Aerial crown-view tile of a tropical tree (Barro Colorado Island, Panama), acquired 20250616:
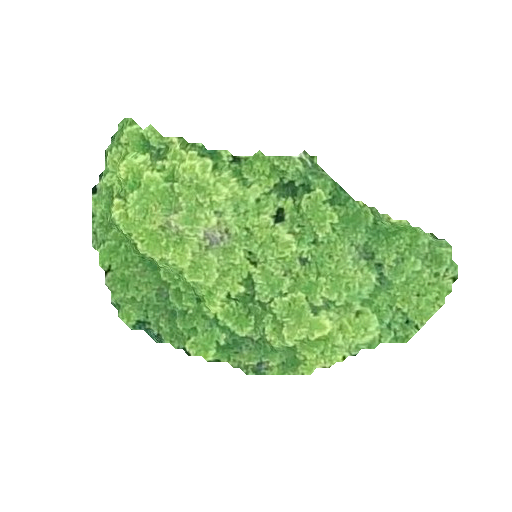
Species: Terminalia amazonia
GBIF accepted scientific name: Terminalia amazonica
Crown area: 90.573 m²